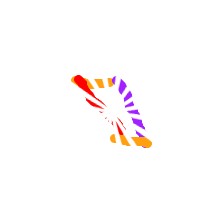
Shape: parallelogram